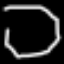
Label: octagon